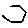
Label: hexagon